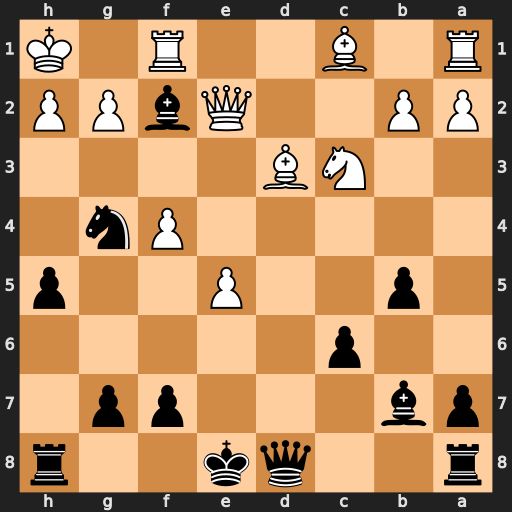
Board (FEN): r2qk2r/pb3pp1/2p5/1p2P2p/5Pn1/2NB4/PP2QbPP/R1B2R1K
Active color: b
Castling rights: kq
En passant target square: -
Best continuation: Qh4 h3 Qg3